Question: I want to extract "Movie" text from this snippet using JSOUP :

As you can notice, the second span tag does not have ID or class neither, besides the first span. My question is how can I retrieve that text ?
Thank you.
'''
<span>
</span><span><span class="contentTitle">
Program Type:</span>
<span style="font-size: 14px;">
Movie</span>
<br />
</span><span id="MainContent_trProgramCategories"><span class="contentTitle">
Categories:</span>&nbsp;
<span style="font-size: 14px;">Horror, Thriller
</span>
'''
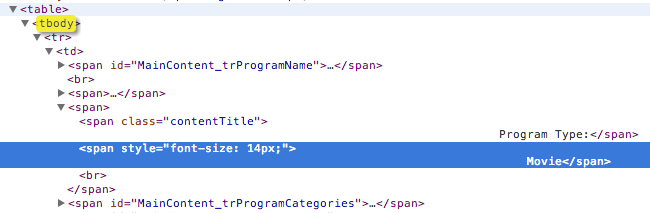
Answer: Try this
'''
Element element = doc.select("#MainContent_trProgramCategories .contentTitle").get(0).nextElementSibling();
'''